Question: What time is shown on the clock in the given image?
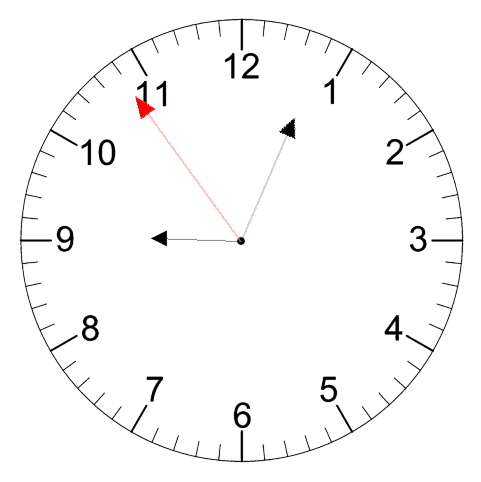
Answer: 09:03:54